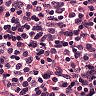
Metastatic tissue present: no